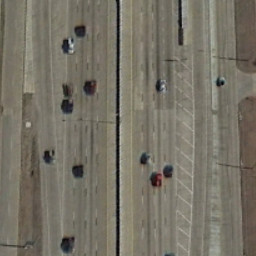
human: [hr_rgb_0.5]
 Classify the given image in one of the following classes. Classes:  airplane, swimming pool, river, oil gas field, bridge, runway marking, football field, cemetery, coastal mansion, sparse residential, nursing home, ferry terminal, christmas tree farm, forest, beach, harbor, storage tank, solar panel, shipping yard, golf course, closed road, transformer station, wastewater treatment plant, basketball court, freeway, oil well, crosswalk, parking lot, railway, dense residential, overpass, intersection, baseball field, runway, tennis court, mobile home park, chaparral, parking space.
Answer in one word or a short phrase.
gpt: freeway